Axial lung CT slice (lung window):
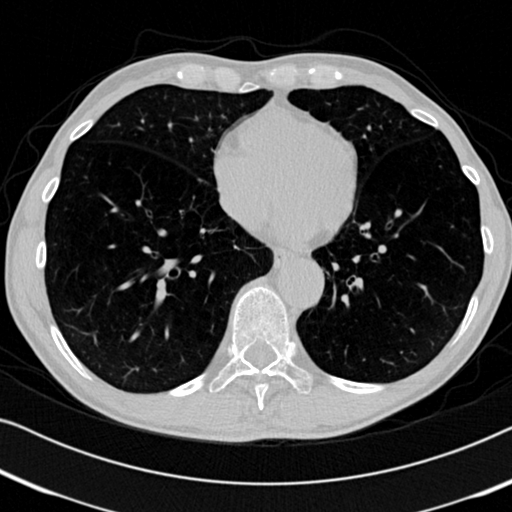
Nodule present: no